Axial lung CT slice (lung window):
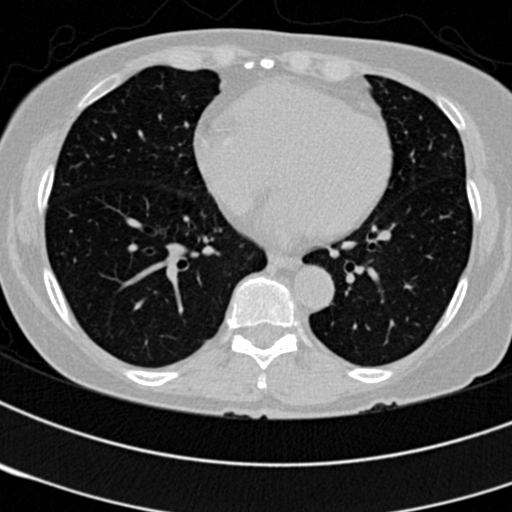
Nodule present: no